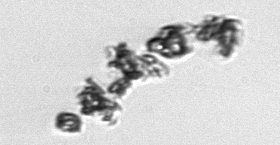
Label: Thalassiosira_TAG_external_detritus